Field crop: tomato
Growth stage: 2
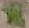
Species: solanum